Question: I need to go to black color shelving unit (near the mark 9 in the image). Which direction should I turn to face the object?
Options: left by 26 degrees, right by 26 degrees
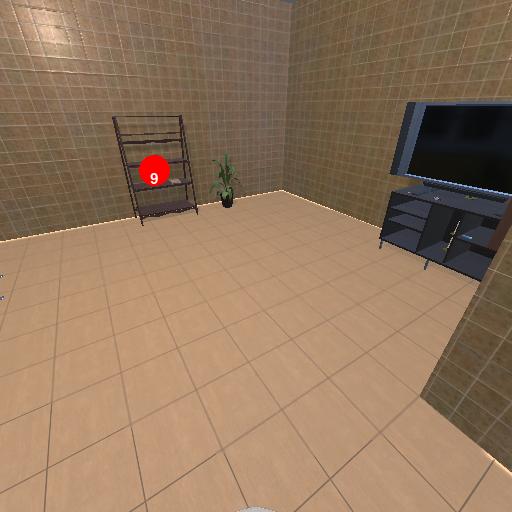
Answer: left by 26 degrees